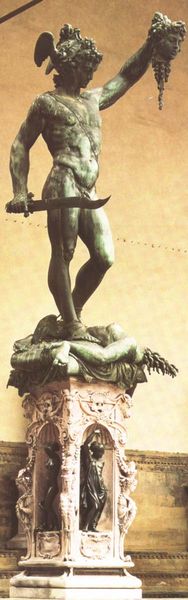
Titel: Perseus
Künstler: Benvenuto Cellini
Standort: Florenz, Piazza della Signoria, Loggia dei Lanzi (EU - I - Toskana)
Schlagwörter: flügel, gott, kopf, mann, nackt, grün, marmor, säulen, wand, geköpft, sockel, stein, figur, rosa, skulptur, statue, figuren, treppe, kissen, socken, nabel, bauch, bronze, kontrapost, podest, foto, loggia, blut, schwert, säbel, helm, junger mann, florenz, medusa, perseus, hermes, muscheln, spielbein, standbein, david, flügelhelm, bronzeplastik, nischen, loggia dei lanzi, cellini